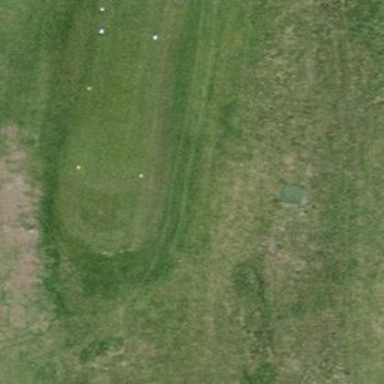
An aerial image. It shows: Golf tee on grassy land.